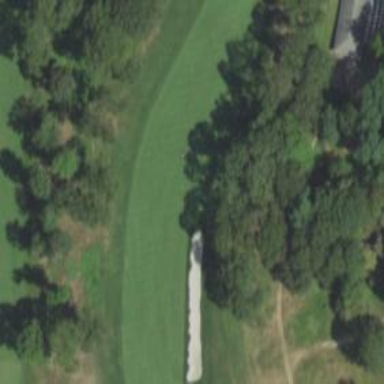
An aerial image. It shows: View of golf hole.